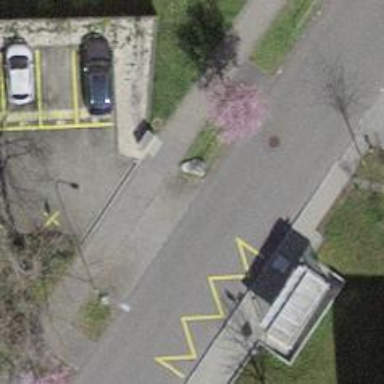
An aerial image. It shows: Bus stop with stop position for public transport.